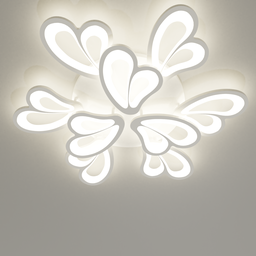
Label: lighting